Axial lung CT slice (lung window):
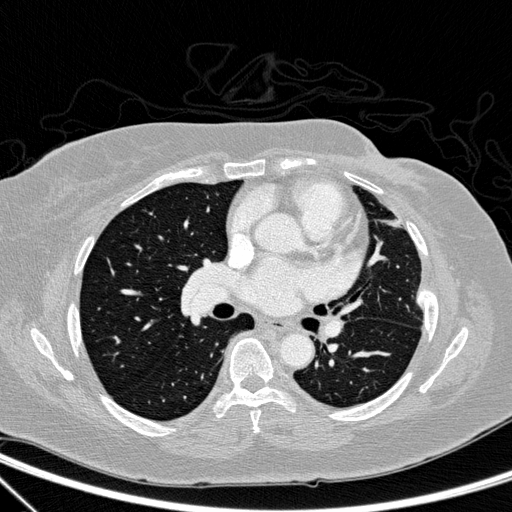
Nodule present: no